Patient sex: F
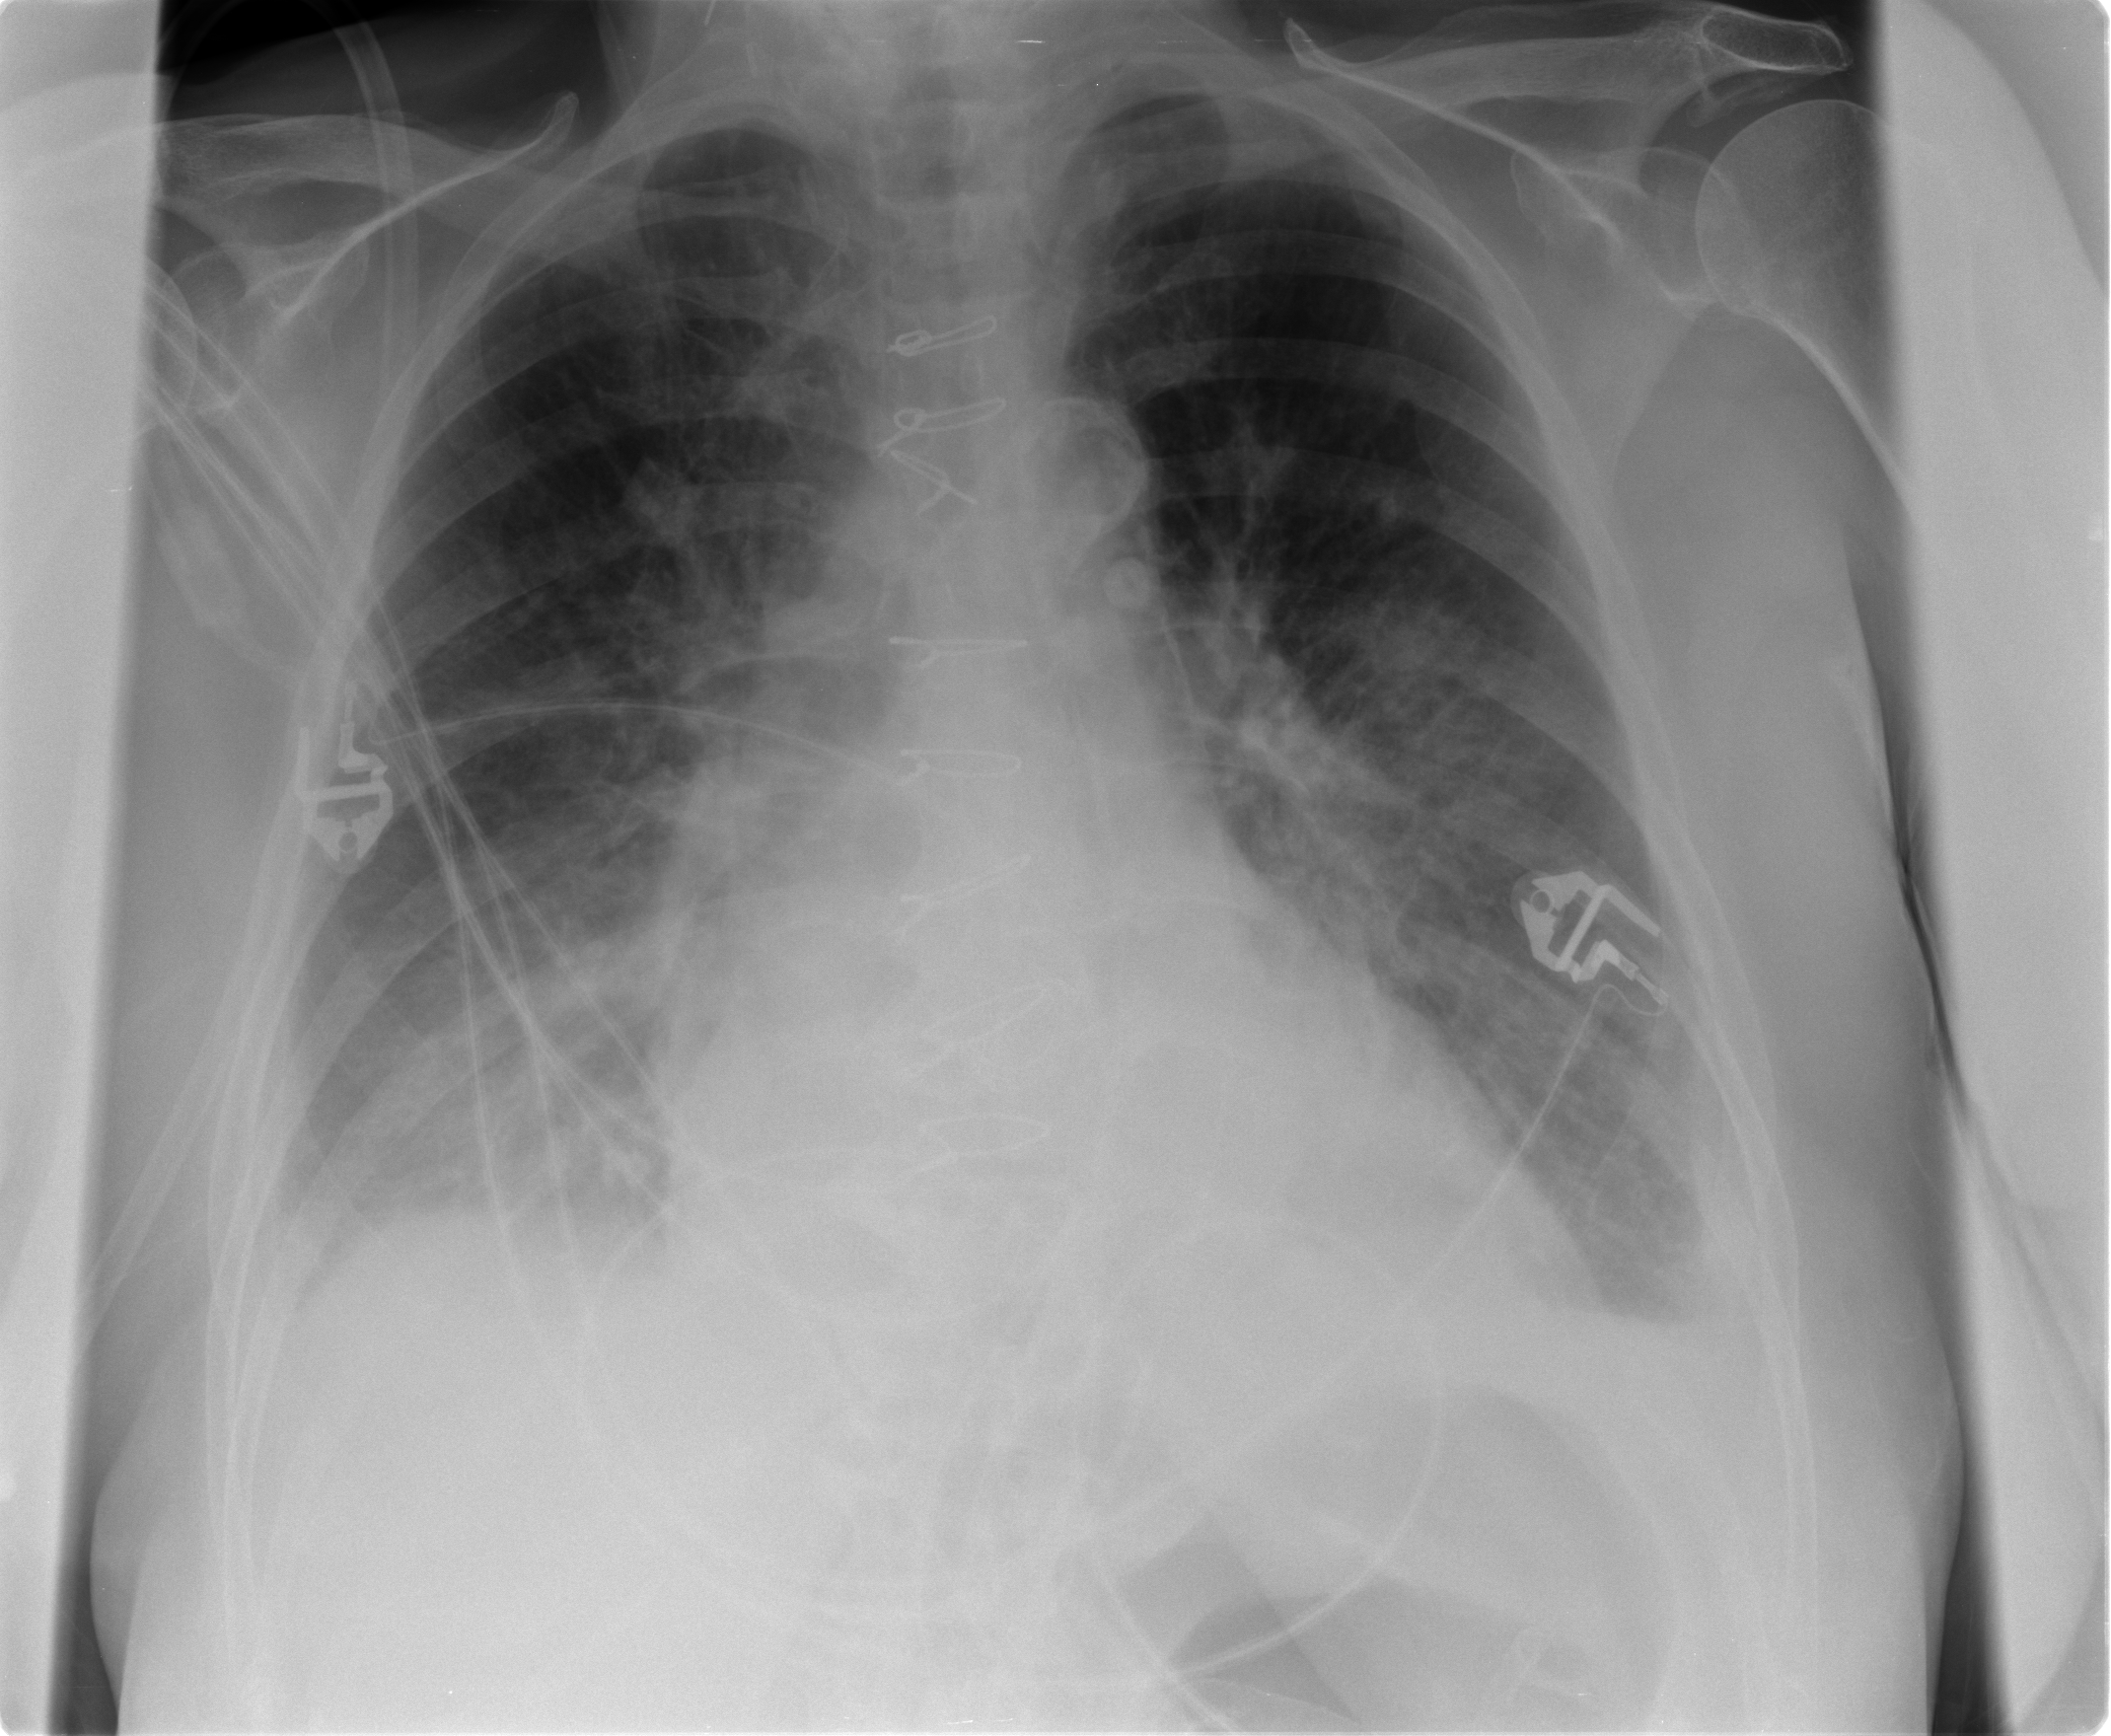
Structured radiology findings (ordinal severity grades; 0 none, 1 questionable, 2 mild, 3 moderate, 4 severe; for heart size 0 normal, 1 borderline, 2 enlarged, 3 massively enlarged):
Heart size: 2
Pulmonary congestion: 2
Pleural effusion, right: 2
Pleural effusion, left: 2
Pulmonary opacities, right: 2
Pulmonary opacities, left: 2
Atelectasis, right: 2
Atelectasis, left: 2